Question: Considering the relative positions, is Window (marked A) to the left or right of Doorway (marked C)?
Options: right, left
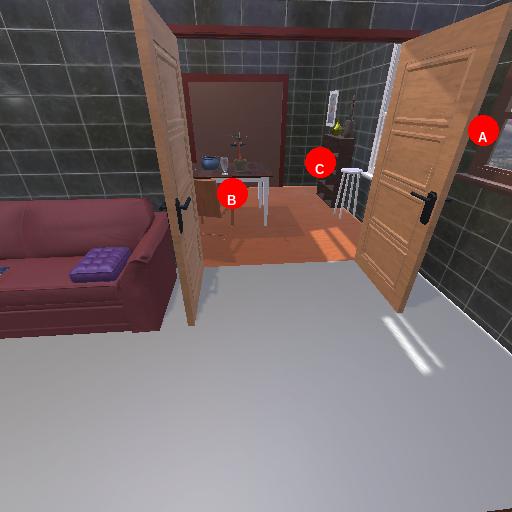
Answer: right